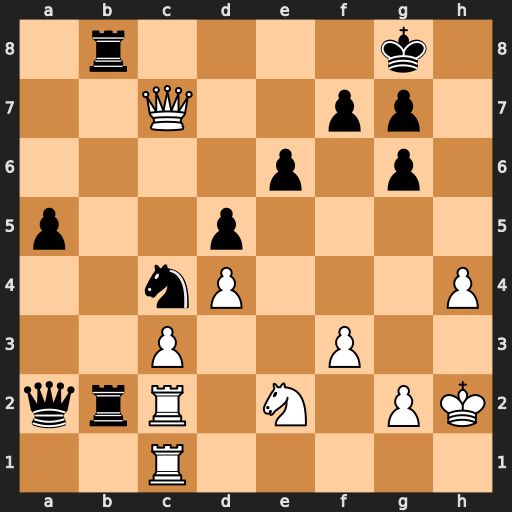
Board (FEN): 1r4k1/2Q2pp1/4p1p1/p2p4/2nP3P/2P2P2/qrR1N1PK/2R5
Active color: w
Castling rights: -
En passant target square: -
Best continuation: Qxb8+ Rxb8 Rxa2